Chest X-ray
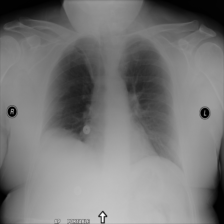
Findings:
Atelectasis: negative
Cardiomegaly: negative
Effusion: negative
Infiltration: negative
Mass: negative
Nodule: negative
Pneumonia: negative
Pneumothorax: negative
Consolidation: negative
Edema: negative
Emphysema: negative
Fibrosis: negative
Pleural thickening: negative
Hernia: negative